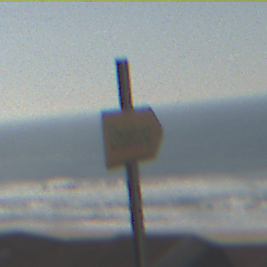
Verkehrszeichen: UmleitungswegweiserRechtsweisend
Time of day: MorningAfternoon
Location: Outdoor (Urban)
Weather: Clear
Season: NotSpecified
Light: Natural